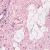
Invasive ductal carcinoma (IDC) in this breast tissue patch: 0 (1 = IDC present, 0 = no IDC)